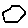
Label: hexagon